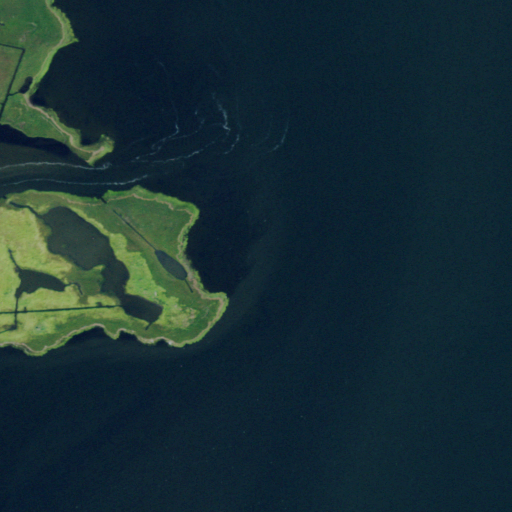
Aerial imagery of cape in New Jersey named Dipper Point containing open water and herbaceous wetlands